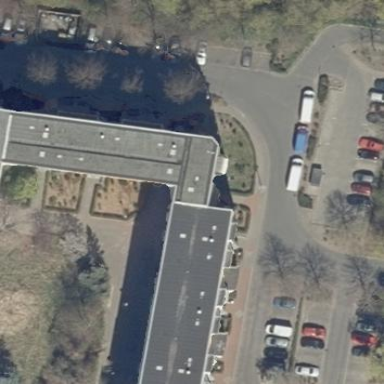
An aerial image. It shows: Flat-roofed apartment building.